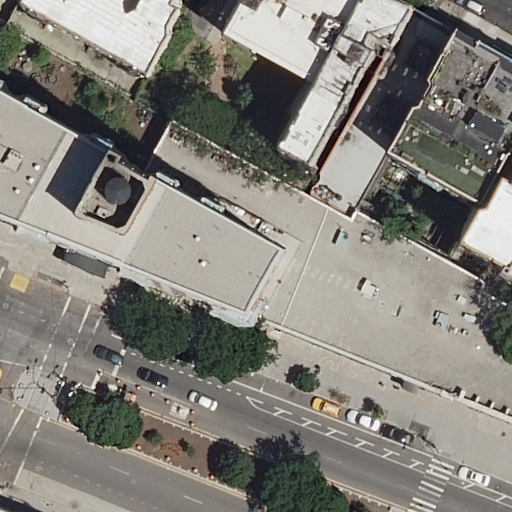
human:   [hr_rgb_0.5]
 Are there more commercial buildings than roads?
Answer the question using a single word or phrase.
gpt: no

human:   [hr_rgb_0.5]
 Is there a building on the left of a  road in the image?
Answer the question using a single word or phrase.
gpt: yes

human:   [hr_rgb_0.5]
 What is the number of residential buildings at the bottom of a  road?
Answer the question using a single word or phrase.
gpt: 1

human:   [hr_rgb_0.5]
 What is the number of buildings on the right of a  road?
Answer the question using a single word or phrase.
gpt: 8

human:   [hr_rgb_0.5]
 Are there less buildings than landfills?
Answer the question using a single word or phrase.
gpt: no

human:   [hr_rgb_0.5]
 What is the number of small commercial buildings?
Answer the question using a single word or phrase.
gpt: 0

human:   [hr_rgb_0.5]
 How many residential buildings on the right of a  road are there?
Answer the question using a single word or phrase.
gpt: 8

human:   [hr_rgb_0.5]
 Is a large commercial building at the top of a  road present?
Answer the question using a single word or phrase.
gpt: no

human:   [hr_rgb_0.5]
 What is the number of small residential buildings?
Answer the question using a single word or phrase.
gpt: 2

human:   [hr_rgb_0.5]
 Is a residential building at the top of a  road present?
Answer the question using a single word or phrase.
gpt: yes

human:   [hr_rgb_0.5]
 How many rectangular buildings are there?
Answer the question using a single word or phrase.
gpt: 4

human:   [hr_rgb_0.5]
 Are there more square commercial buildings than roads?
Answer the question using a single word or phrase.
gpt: no

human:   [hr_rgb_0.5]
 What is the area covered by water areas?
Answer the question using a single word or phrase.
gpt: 0m2

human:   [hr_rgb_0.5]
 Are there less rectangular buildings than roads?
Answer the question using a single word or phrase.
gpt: yes

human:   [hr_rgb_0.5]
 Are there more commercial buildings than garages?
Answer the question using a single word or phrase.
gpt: no

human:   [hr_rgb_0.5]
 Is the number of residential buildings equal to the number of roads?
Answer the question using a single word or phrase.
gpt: no

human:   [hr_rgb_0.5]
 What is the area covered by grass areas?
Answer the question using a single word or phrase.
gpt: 0m2

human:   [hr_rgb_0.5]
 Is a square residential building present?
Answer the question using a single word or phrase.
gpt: no

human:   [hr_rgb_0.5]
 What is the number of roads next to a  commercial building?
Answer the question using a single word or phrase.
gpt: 0

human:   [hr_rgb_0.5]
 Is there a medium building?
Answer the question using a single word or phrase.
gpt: yes

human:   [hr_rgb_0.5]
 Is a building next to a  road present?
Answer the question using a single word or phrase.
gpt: yes

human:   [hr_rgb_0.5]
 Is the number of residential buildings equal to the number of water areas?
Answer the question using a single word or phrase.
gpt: no

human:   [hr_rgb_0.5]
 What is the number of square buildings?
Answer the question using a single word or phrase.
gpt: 0

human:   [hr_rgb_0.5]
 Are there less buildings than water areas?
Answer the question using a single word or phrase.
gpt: no

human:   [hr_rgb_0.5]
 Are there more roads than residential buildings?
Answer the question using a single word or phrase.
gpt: yes

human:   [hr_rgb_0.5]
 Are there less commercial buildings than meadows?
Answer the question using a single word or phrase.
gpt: no

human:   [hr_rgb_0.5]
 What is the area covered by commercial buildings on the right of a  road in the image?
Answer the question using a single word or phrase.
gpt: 0m2

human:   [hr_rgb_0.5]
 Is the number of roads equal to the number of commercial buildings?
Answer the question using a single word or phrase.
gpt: no

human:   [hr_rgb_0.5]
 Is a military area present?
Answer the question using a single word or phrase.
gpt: no

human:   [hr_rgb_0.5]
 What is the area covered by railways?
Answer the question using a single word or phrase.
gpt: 0m2

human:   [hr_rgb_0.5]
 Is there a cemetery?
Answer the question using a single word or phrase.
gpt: no

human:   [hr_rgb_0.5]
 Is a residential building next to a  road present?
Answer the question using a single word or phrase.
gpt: yes

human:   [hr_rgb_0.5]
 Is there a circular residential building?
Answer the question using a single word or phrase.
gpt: no

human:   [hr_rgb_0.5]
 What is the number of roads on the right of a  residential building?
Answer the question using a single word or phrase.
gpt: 10

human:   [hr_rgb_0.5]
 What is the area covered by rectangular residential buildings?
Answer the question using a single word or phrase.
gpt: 1370m2

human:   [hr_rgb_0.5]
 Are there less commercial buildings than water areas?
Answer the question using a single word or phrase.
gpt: no